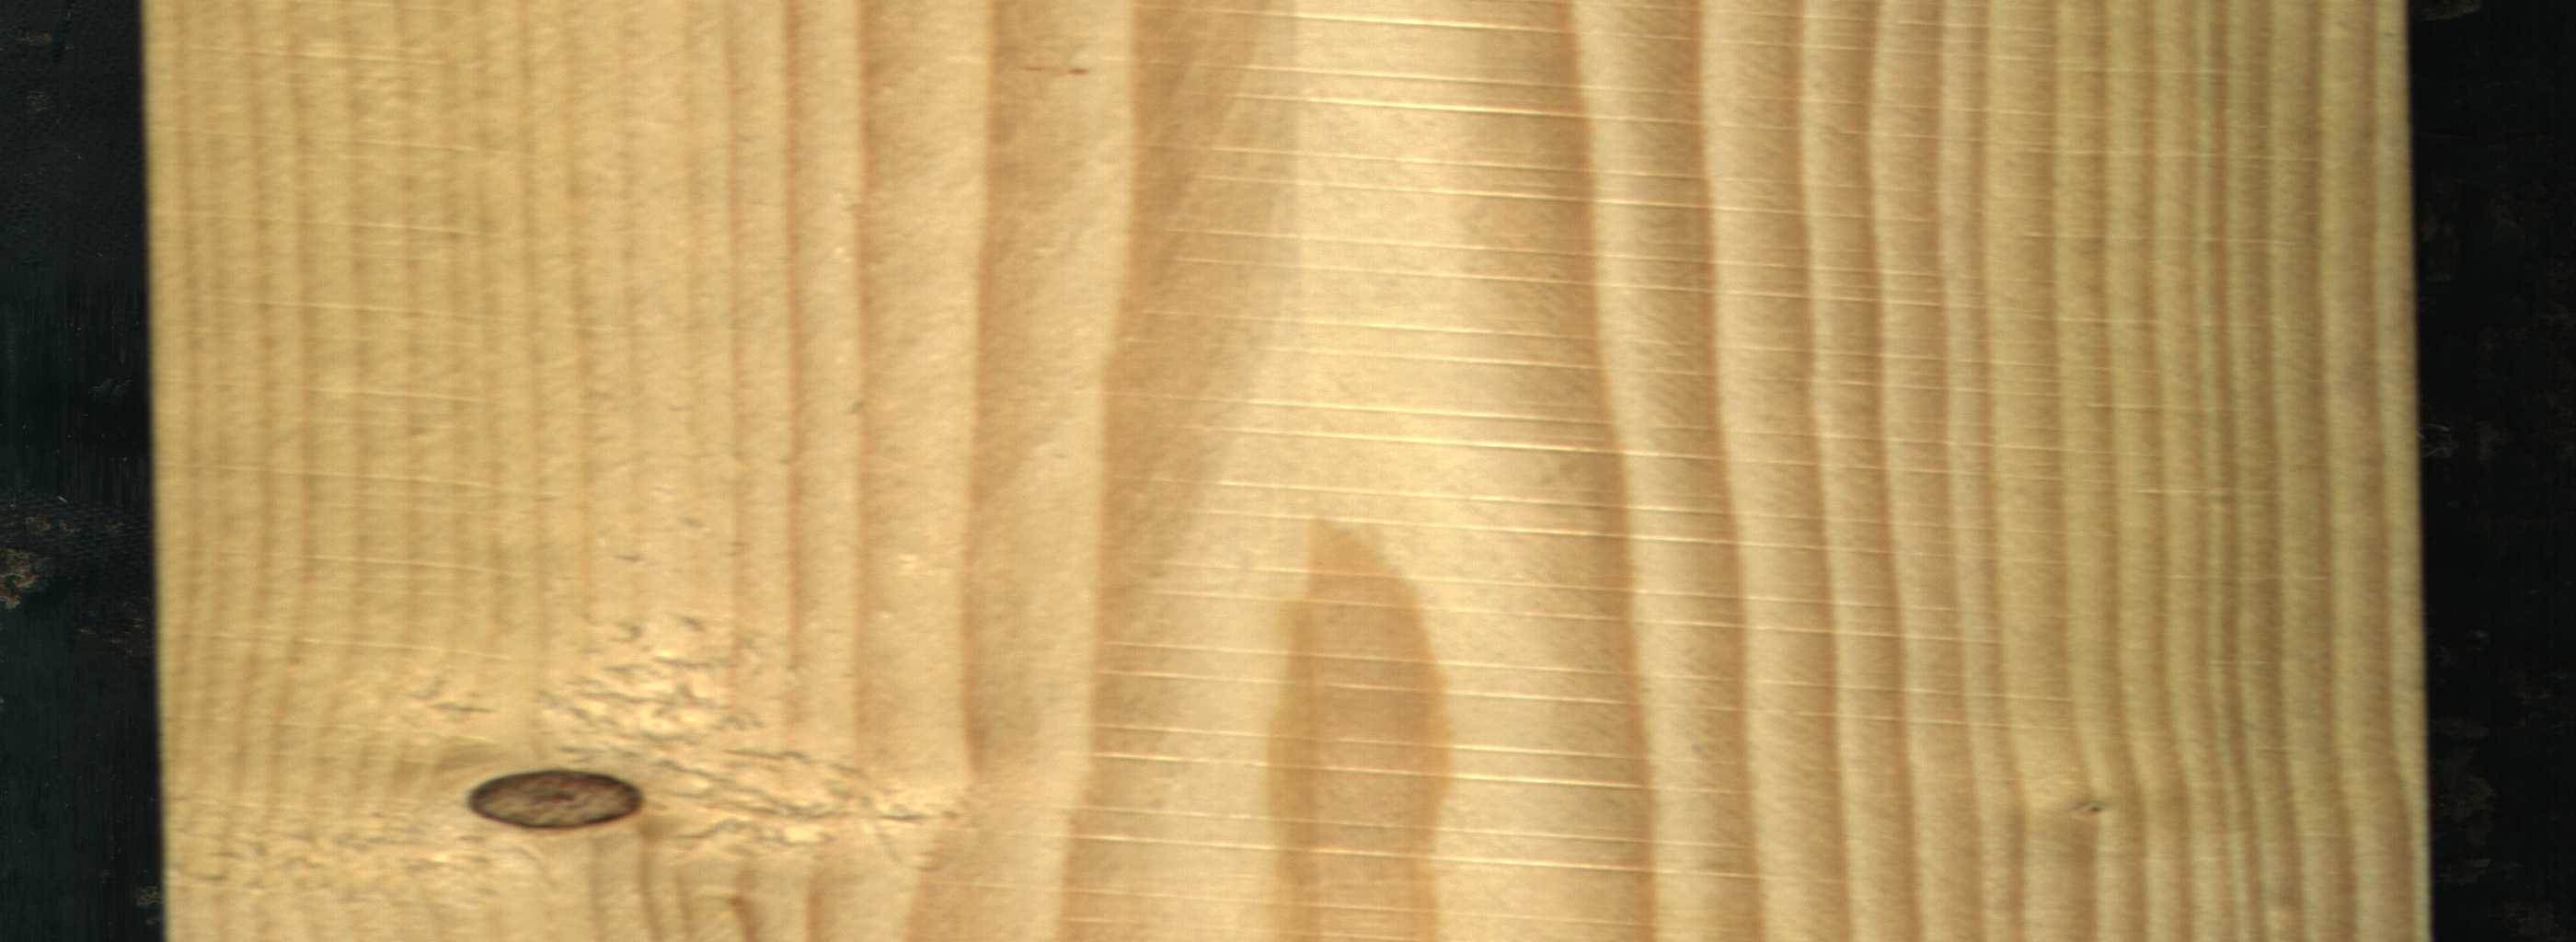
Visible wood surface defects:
Live_Knot